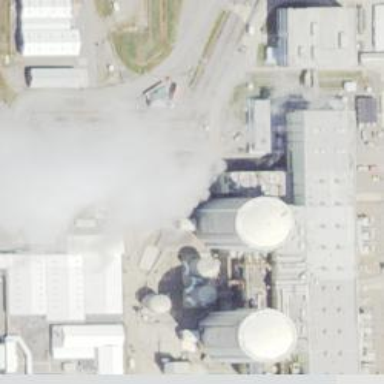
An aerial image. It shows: Nuclear power generator.